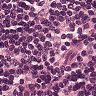
Metastatic tissue present: no